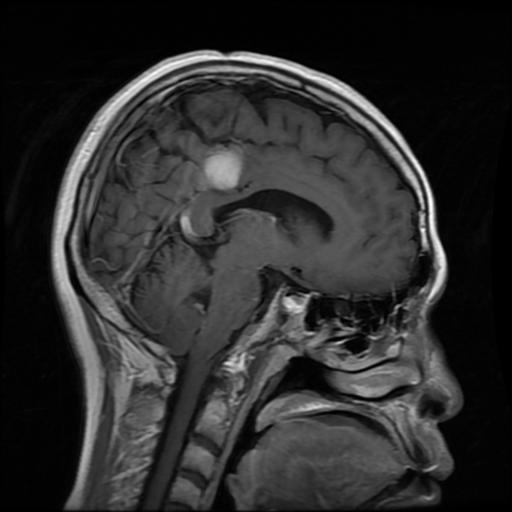
Label: meningioma